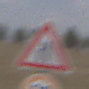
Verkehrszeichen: EinseitigVerengteFahrbahnLinks
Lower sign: Geschwindigkeit30
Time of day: Midday
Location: Outdoor (Nature)
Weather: PartlyCloudy
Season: NotSpecified
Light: Natural